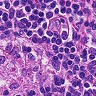
Metastatic tissue present: no